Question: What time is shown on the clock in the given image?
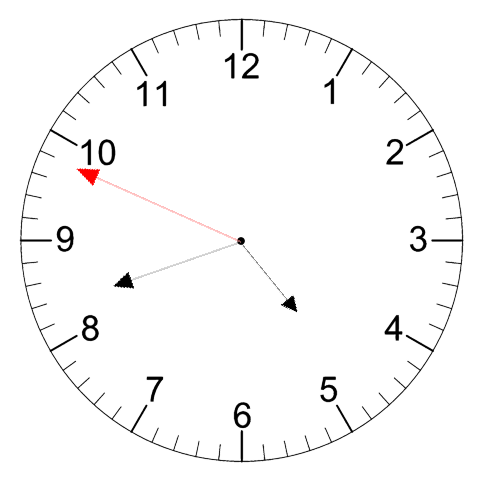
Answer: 04:41:49